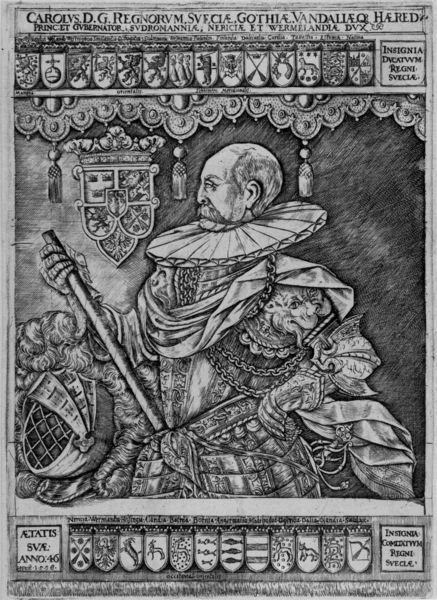
Titel: Bildnis von Karl, dem Prinzen von Schweden
Künstler: Hieronymus Nützel
Institution: (Seriendruck)
Schlagwörter: feder, kämpfer, mann, schatten, umhang, weiß, handschuh, handschuhe, nase, ohr, profil, schwarz, zeichnung, tier, tuch, alt, bart, schnurrbart, barock, gesicht, kragen, pelz, rahmen, bildnis, hals, halskrause, hände, portrait, porträt, vorhang, brüstung, fransen, mantel, pose, adel, england, renaissance, stock, deutschland, fell, relief, schrift, leiste, bogen, stab, schwer, kette, grafik, graphik, krieg, kaiser, könig, schnurbart, inschrift, glatze, verzierung, kniestück, schild, panzer, stolz, alter, druck, druckgraphik, druckgrafik, schraffur, radierung, stich, schilder, schwert, text, ketten, soldat, kugel, degen, helm, herrscher, pinsel, krause, ritter, löwenkopf, fürst, rüstung, wallenstein, kerl, wappen, harnisch, stirnglatze, troddel, baldachin, feldherr, visier, troddeln, adliger, löwe, bommel, karl, quast, ornamentik, kupferstich, zepter, quasten, latein, graphil, borten, waffenrock, karl v, carolus, atatis, wappe, glazue, 1546, armschutz